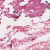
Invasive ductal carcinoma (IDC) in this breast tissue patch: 0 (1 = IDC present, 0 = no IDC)